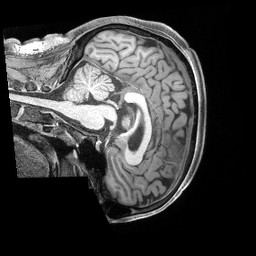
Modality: T1w
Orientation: sagittal
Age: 36
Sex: male
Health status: ill
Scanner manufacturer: siemens
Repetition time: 2.4 s
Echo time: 0.00231 s